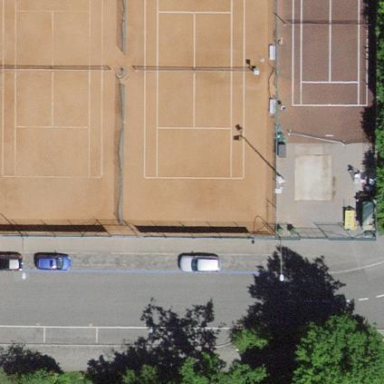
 located on pitch designated for leisure land."